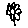
Label: flower